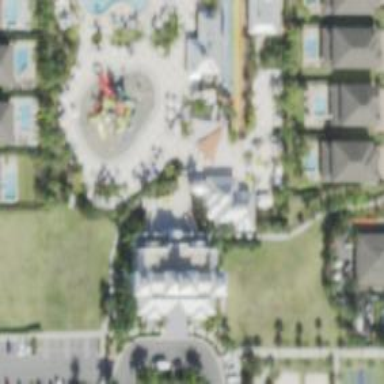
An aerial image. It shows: Water slide attraction.